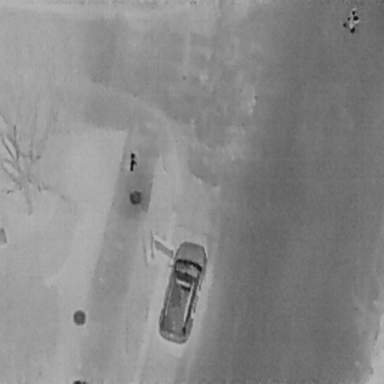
There are three objects shown in the infrared image, including a Car, and two People.